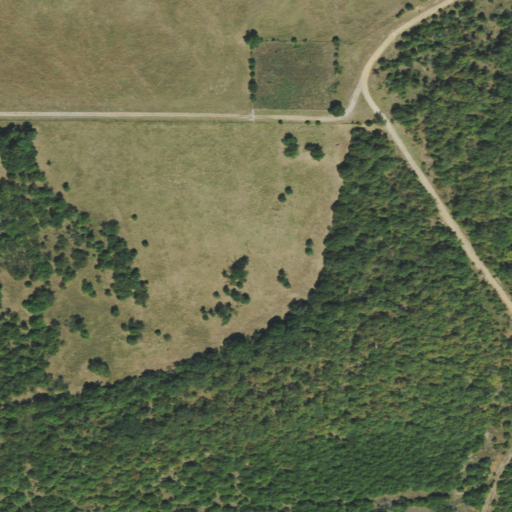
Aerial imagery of mountain in Oklahoma named Red Hill containing deciduous forest, shrub, evergreen forest, grassland, pasture, open development, and low intensity development